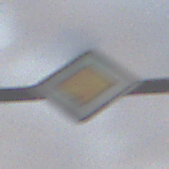
Verkehrszeichen: Vorfahrtsstrasse
Umgebung: Outdoor, Nature
Tageszeit: Night
Wetter: Overcast
Licht: Artificial
Jahreszeit: NotSpecified
Kontrast: LowContrast